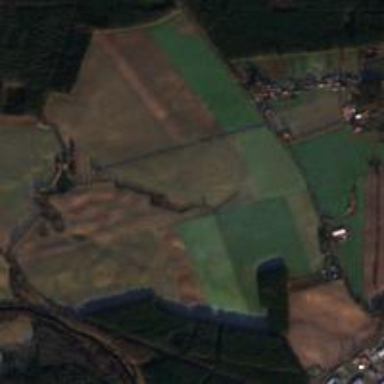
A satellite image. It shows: Picturesque farmland scene.